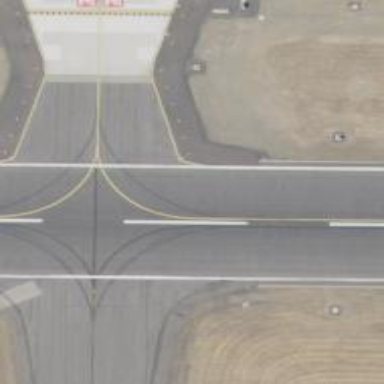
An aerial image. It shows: View of taxiway at the airport.